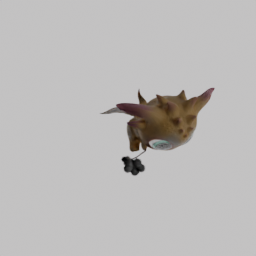
Label: animals